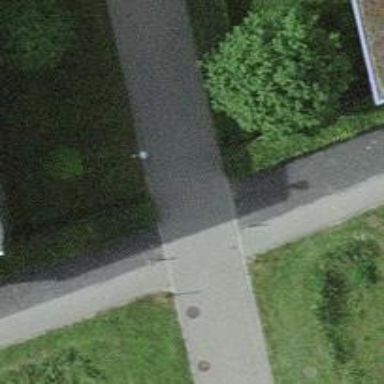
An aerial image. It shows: Bollard barrier.